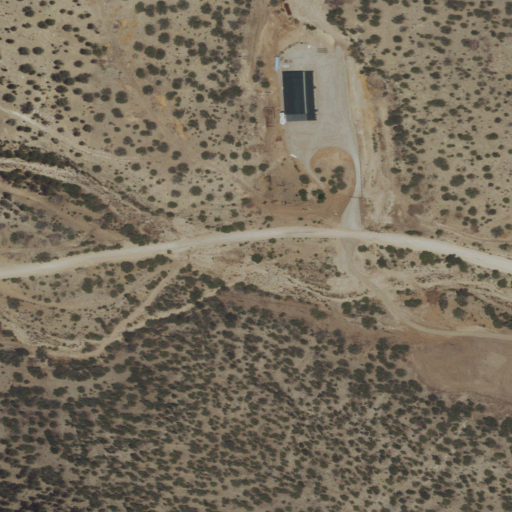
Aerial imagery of valley in New Mexico named Wahalee Canyon containing shrub and evergreen forest